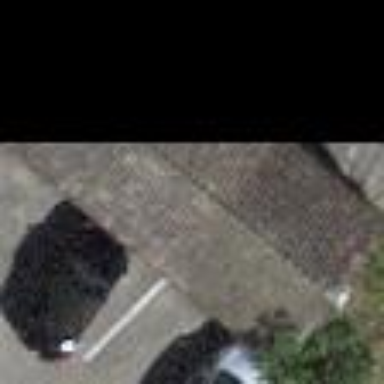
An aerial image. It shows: Garage.